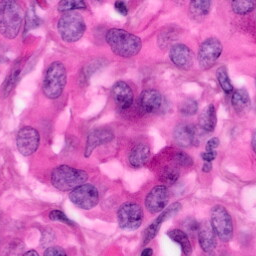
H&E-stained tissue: Pancreatic